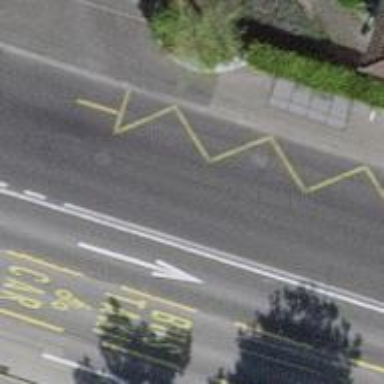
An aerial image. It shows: Secondary road with trolley wires. There is bus lane on the left and shared bus lane with cycle lane on the left as well.